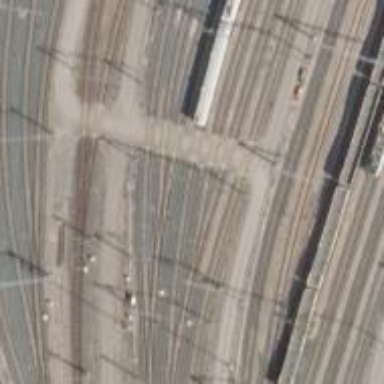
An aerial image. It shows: Railway level crossing.